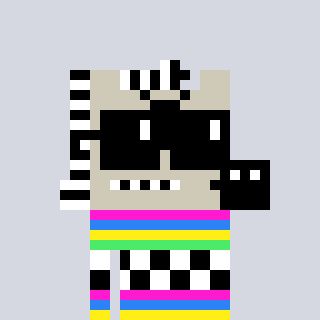
a pixel art character with square black sunglasses, a zebra-shaped head and a redpinkish-colored body on a cool background